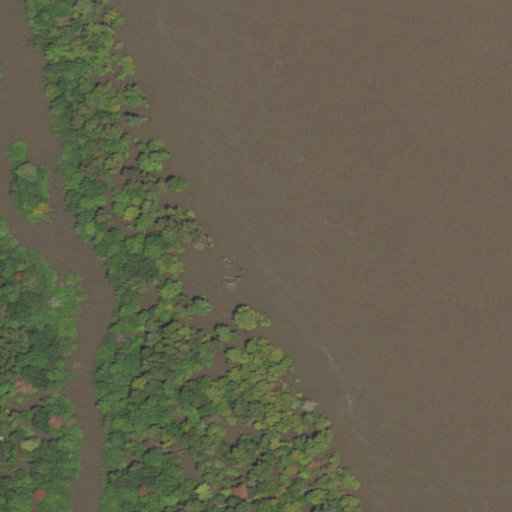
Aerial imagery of levee in Louisiana named Bougere Bend Revetment containing open water, woody wetlands, and herbaceous wetlands